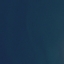
Land use / land cover class: SeaLake